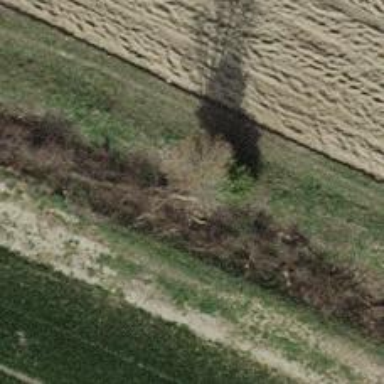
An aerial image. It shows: Single tag "natural: tree."